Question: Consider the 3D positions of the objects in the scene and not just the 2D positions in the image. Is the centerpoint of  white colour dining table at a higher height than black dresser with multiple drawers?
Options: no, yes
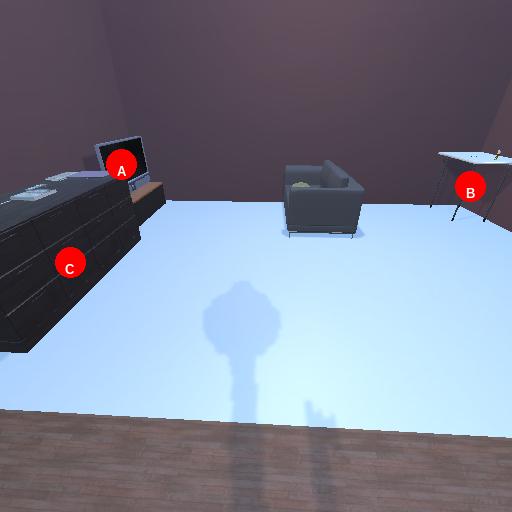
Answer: no